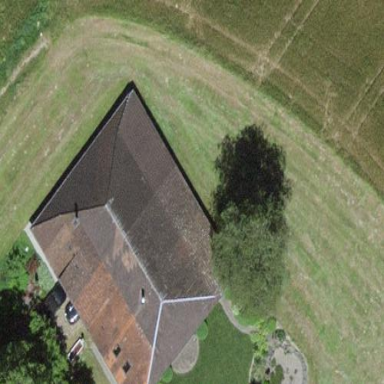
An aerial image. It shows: Farm building.